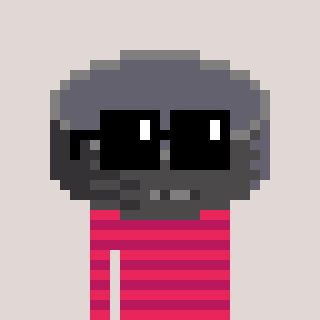
a pixel art character with square black sunglasses, a hockey puck-shaped head and a darkpink-colored body on a warm background